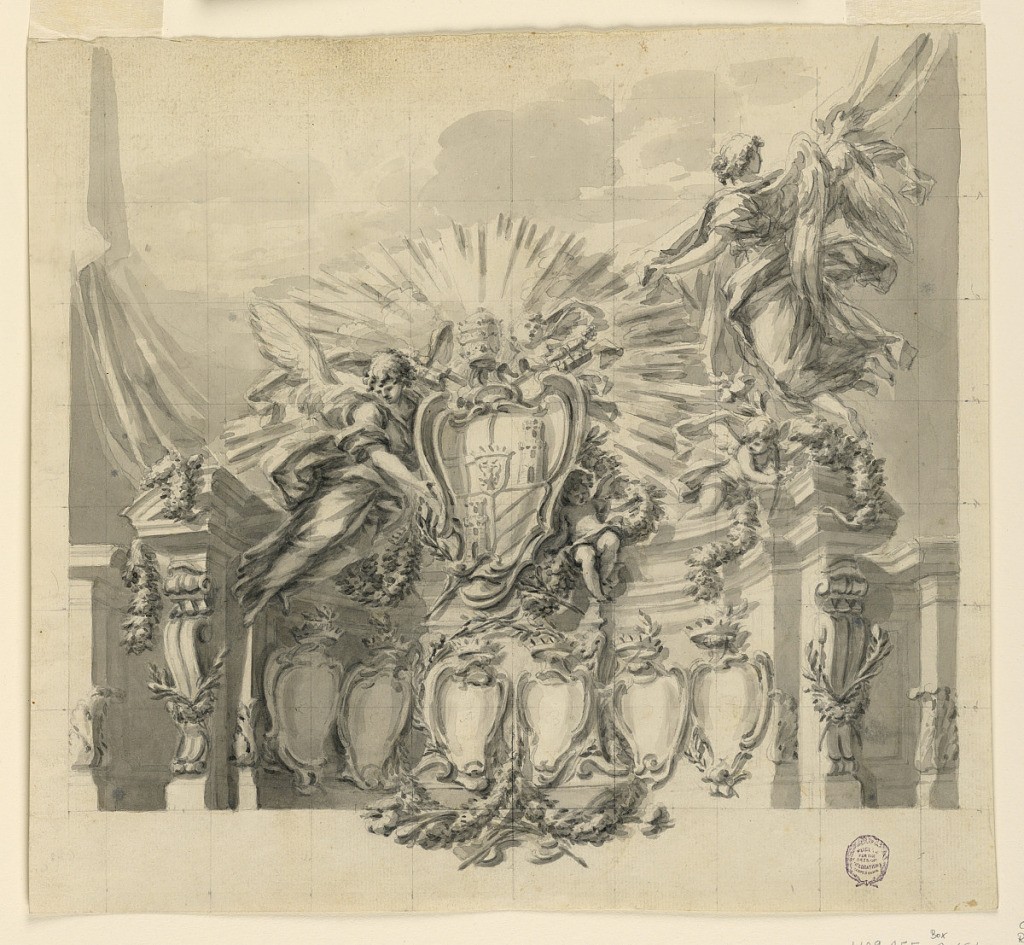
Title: Design for the decoration of the façade of St. Peter's, Rome, for the Canonization of Giuseppe da Capertino and Jeanne-Françoise de Chantal
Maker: Carlo Marchionni, Italian, 1702–1786
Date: July 16, 1767
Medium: Graphite, brush and gray watercolor on laid paper
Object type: Drawing
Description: Crest: a curved architectural frieze with six princely escutcheons. Above the coat of arms of Pope Clement XIII (1758-69) supported by angels; rays emanate from it. In background, a curtain which a flying angel is lifting. Squaring indicates its execution in painting. On verso: three construction lines, in graphite.